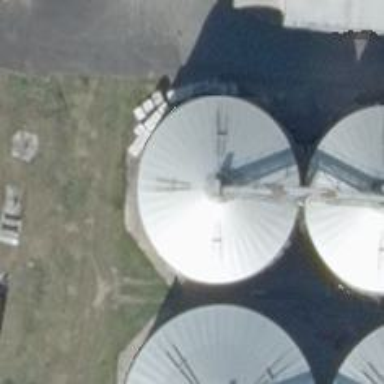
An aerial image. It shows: Storage tank with man-made structure.